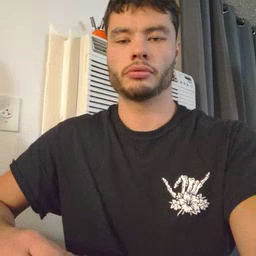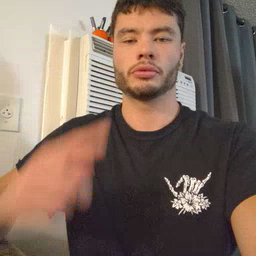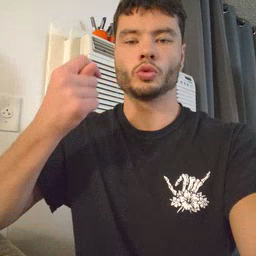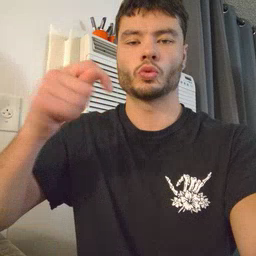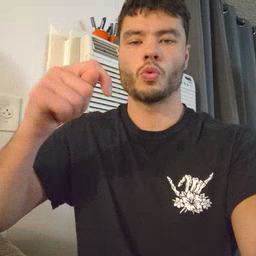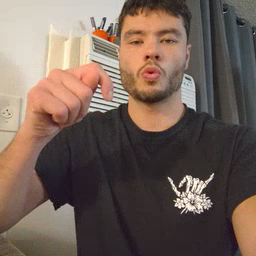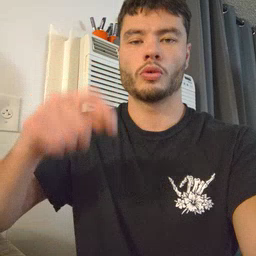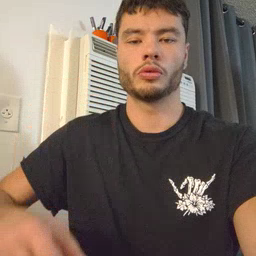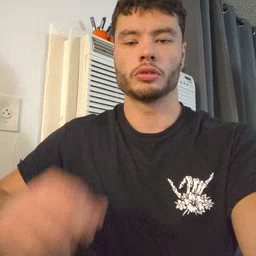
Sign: toy